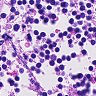
Metastatic tissue present: no